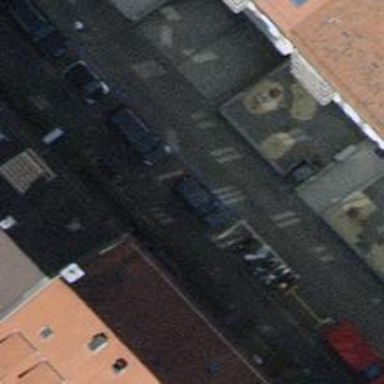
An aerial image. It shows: Motorcycle parking area.